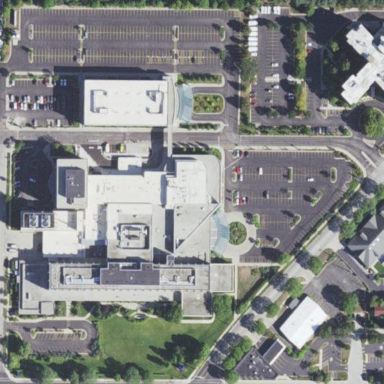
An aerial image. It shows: Hospital providing healthcare services.